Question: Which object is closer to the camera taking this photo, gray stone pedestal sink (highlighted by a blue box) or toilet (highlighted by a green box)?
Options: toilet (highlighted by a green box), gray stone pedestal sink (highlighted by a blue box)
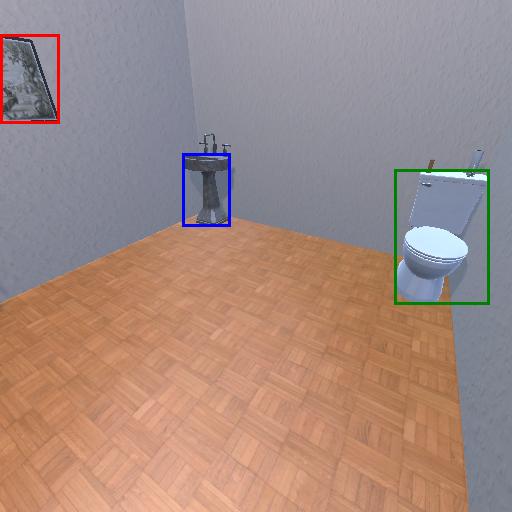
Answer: toilet (highlighted by a green box)